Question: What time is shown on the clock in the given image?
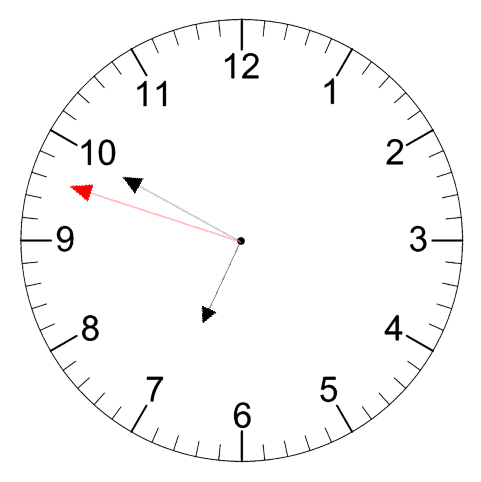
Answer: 06:49:48